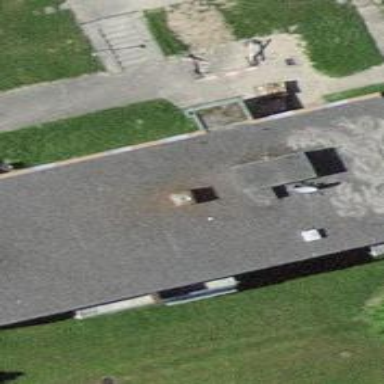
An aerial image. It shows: Residential building with flat roof.